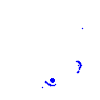
Particle: pion